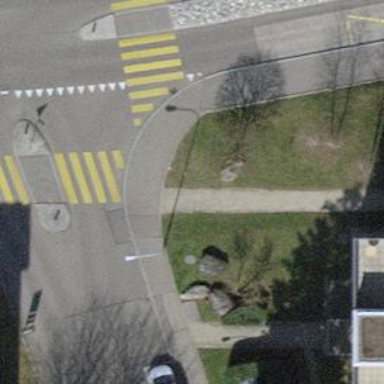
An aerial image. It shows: Sidewalk along the footway.